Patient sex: F
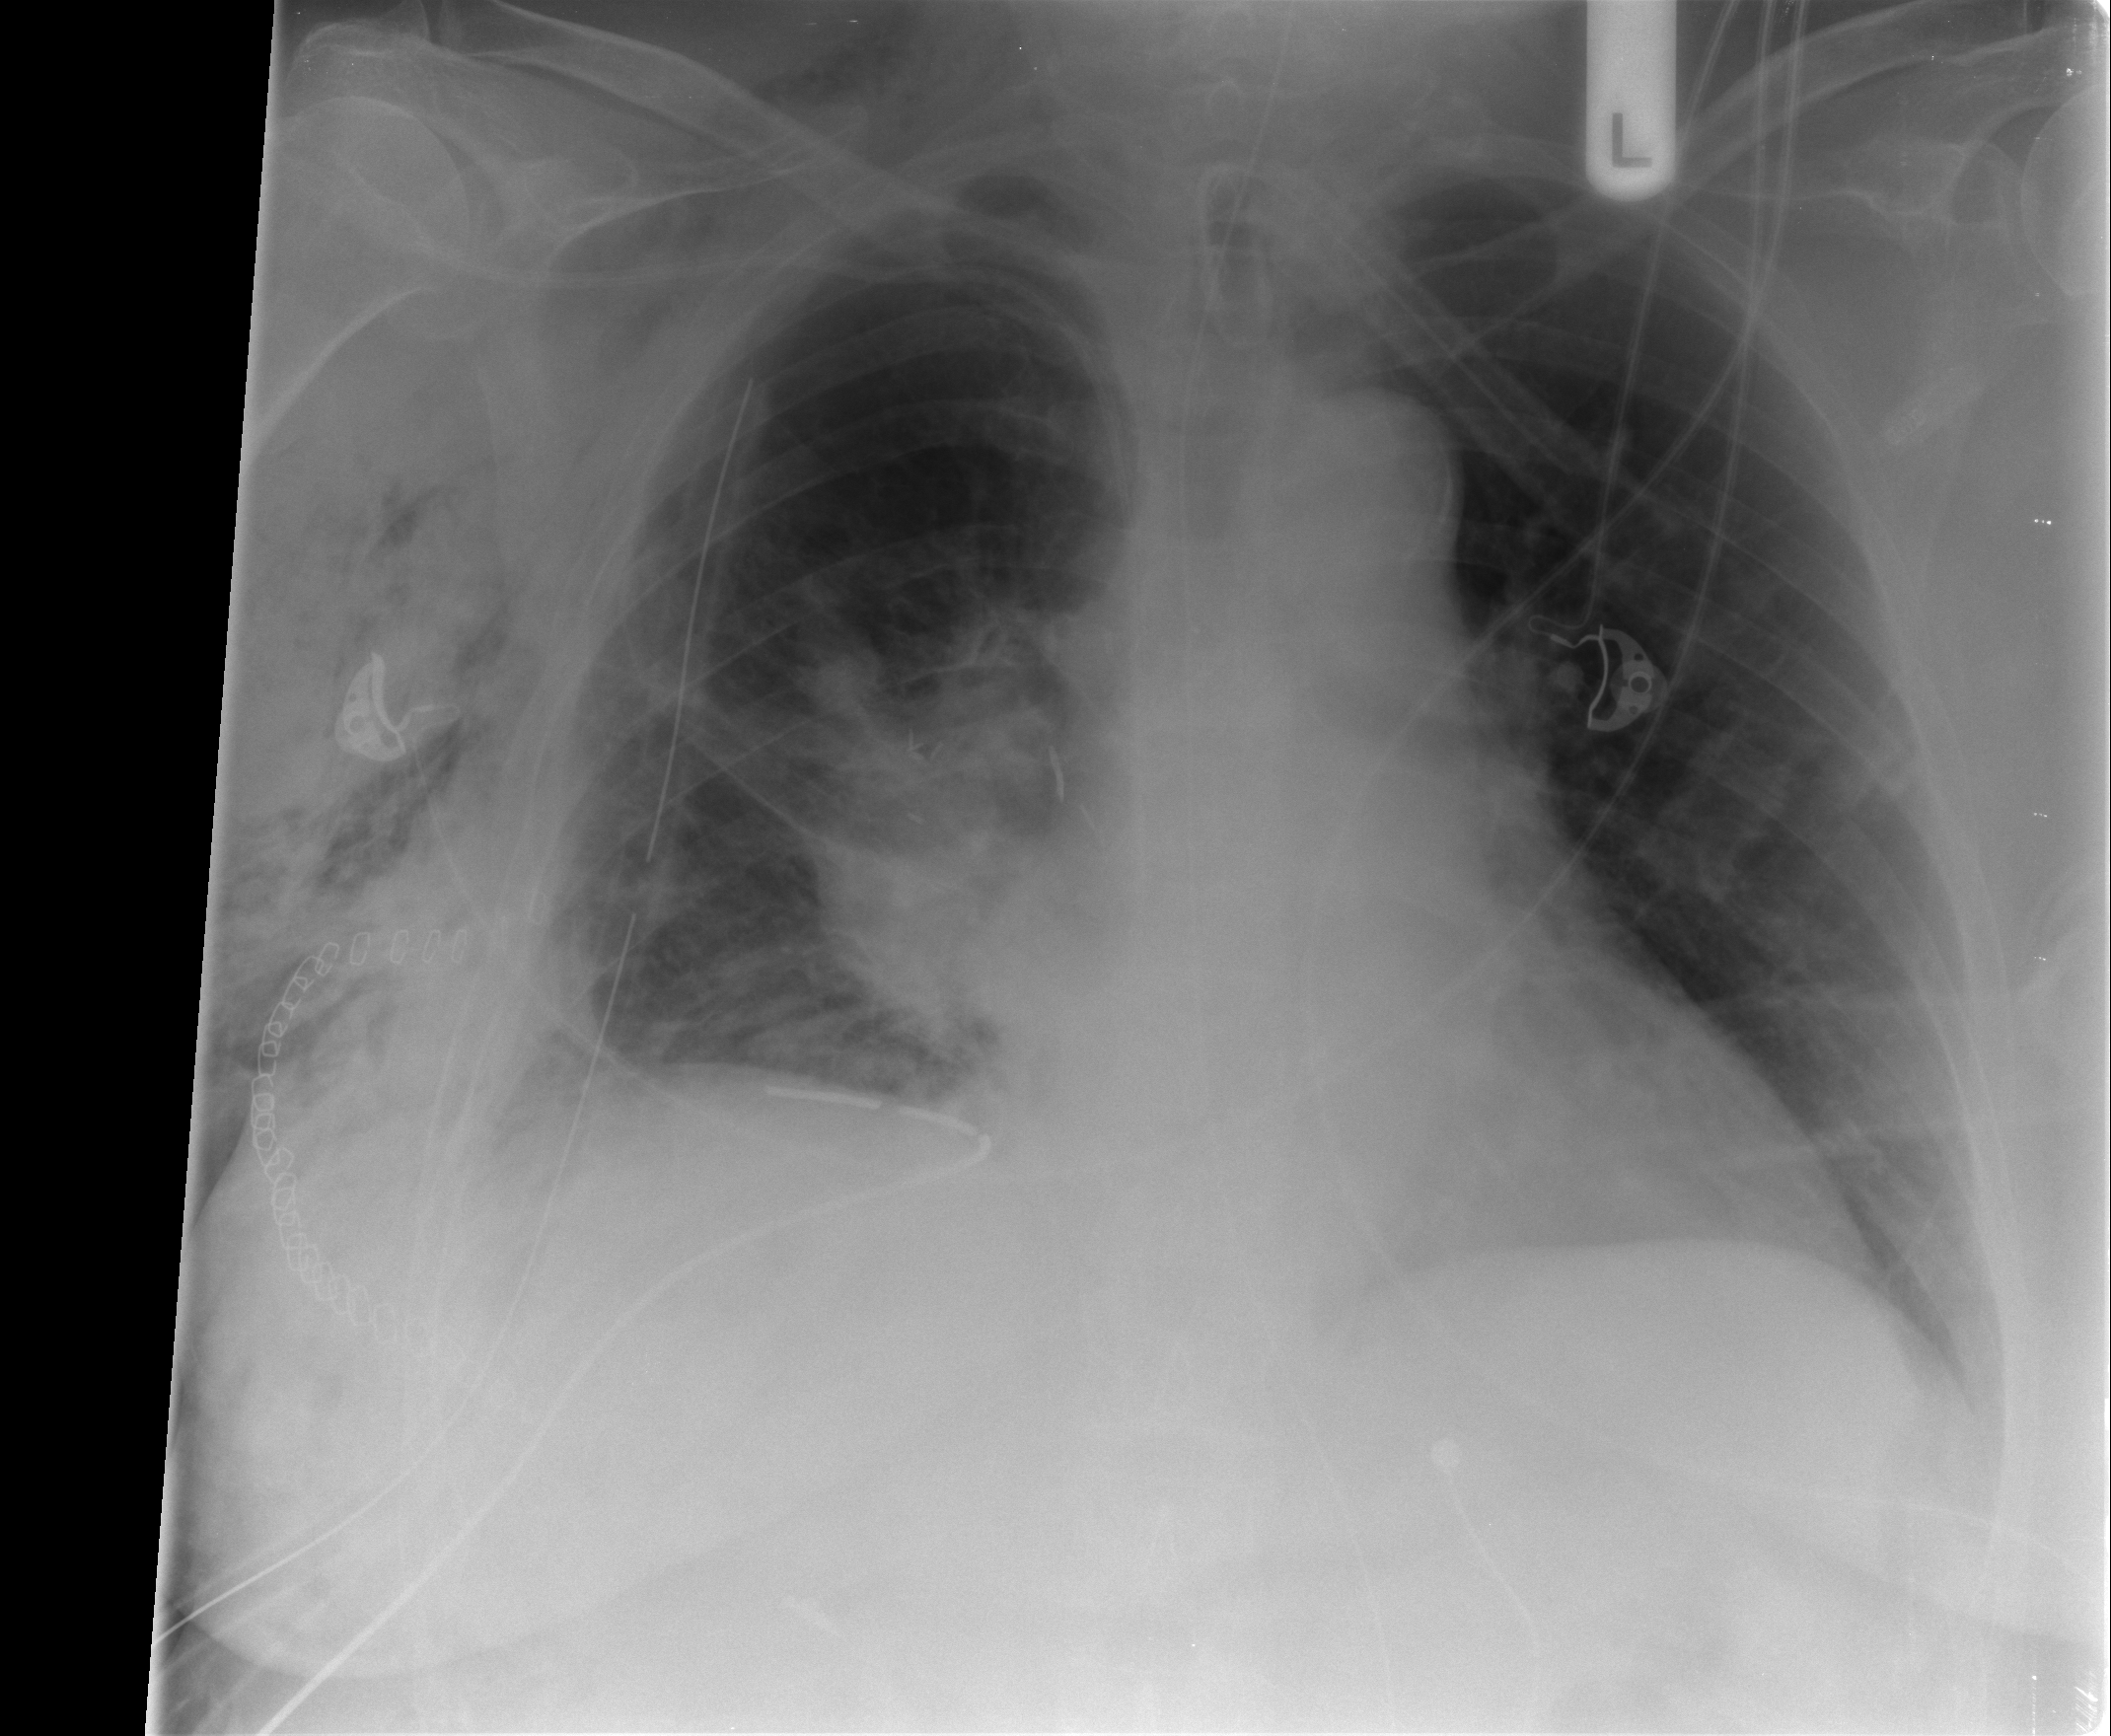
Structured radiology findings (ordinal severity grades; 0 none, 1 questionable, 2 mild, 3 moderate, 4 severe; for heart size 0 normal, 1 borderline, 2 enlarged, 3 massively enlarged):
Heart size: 2
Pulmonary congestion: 3
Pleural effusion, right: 1
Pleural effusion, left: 0
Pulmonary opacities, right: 2
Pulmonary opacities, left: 0
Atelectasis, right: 2
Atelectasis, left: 0